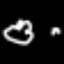
Label: frog